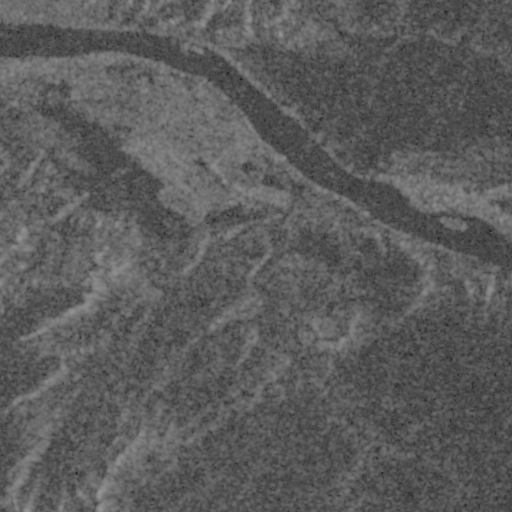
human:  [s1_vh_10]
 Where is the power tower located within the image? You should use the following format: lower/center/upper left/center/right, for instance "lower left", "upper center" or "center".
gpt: The power tower is located in the upper right of the image.
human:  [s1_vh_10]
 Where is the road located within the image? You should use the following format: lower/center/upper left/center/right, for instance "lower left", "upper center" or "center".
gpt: There is no road in the image.

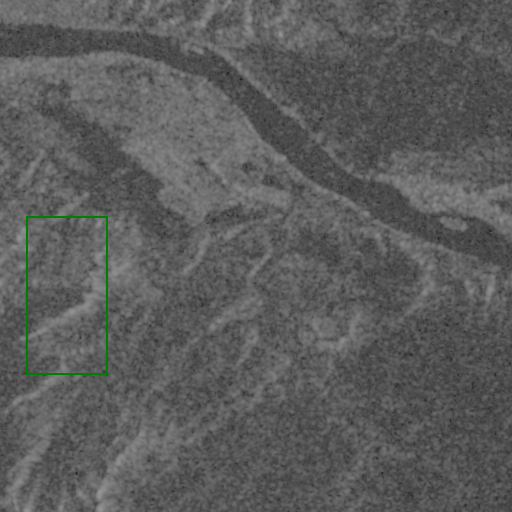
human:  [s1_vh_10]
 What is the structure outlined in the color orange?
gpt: There is no orange outline.
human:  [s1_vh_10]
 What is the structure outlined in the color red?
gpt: There is no structure outlined in red.